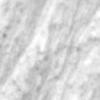
Label: no_change